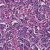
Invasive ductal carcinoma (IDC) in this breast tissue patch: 1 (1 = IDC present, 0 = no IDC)